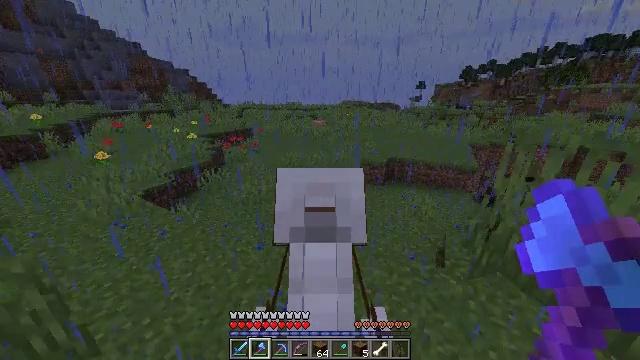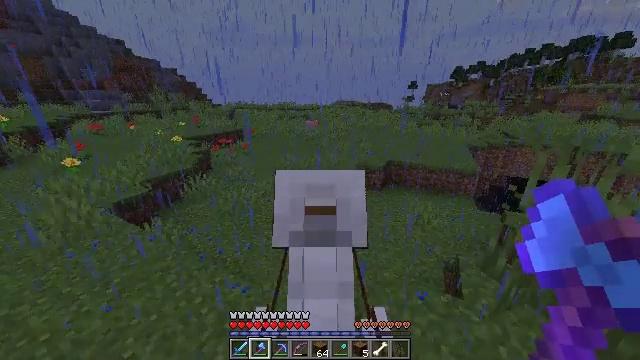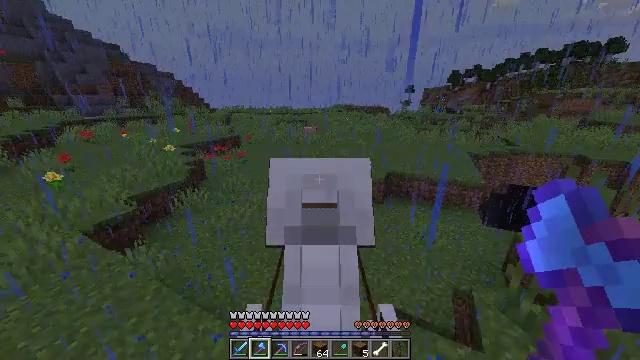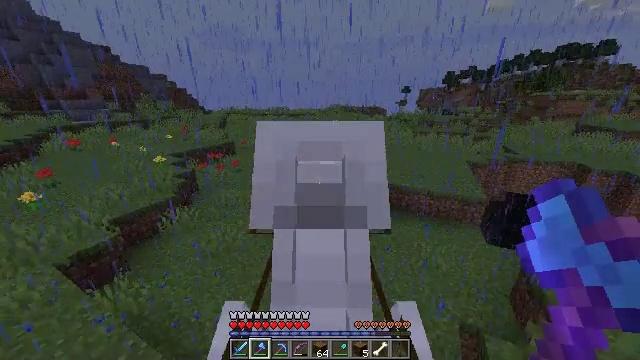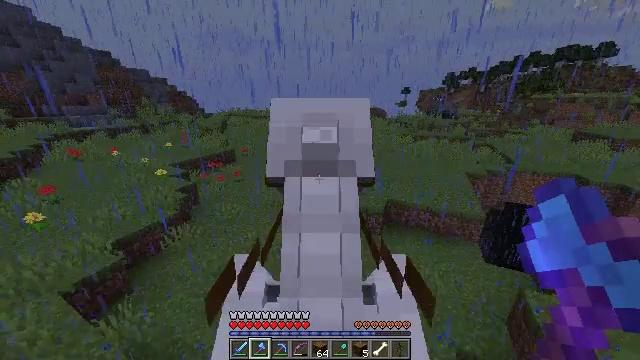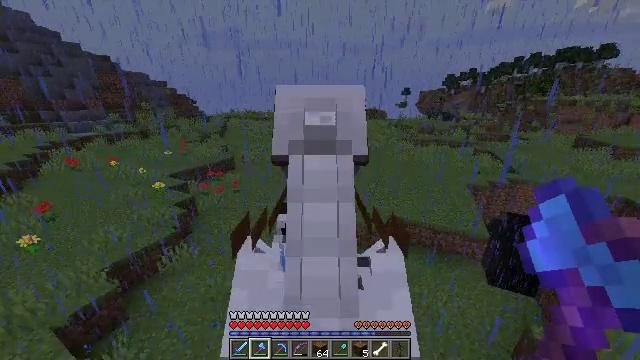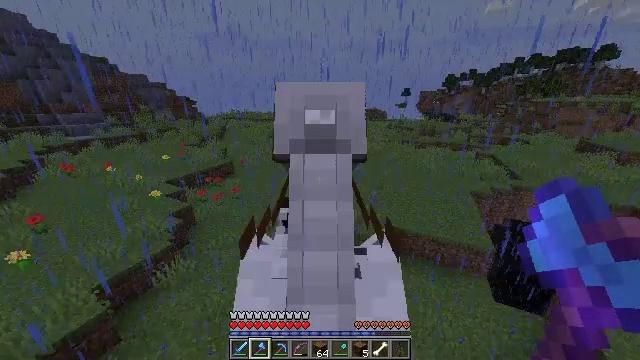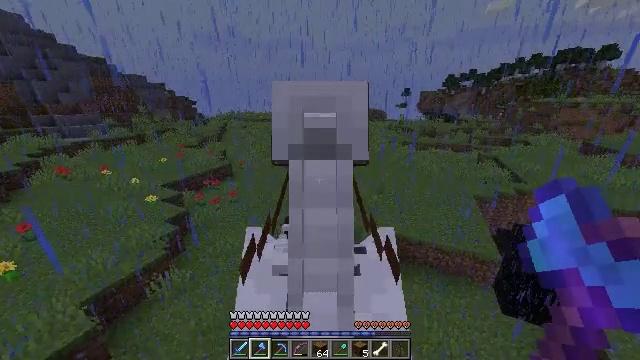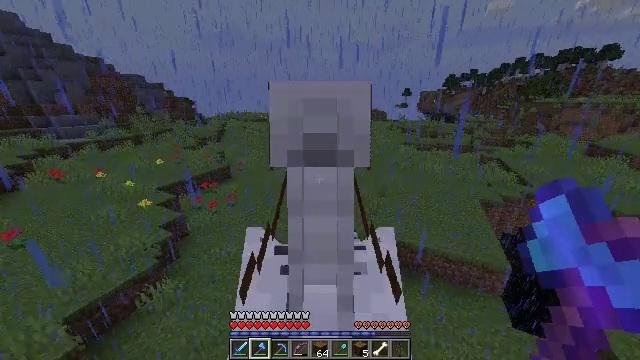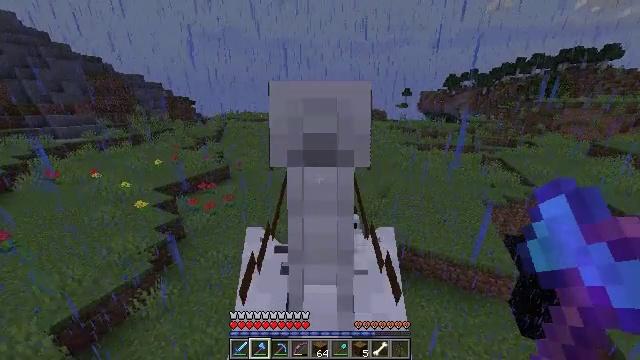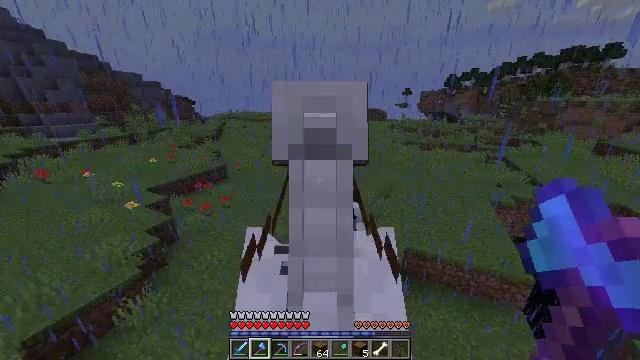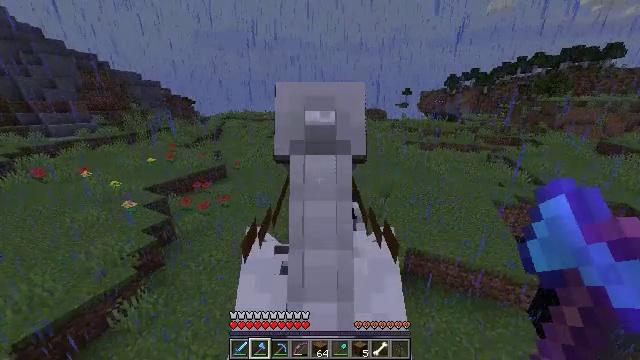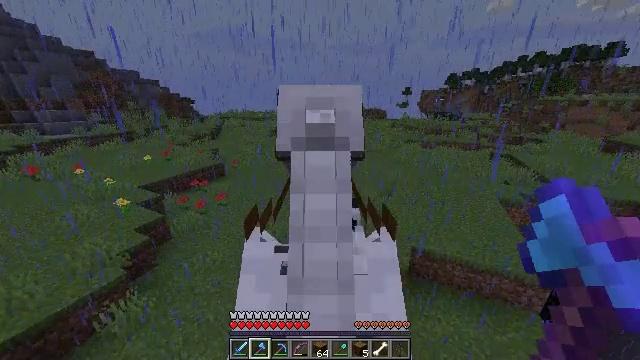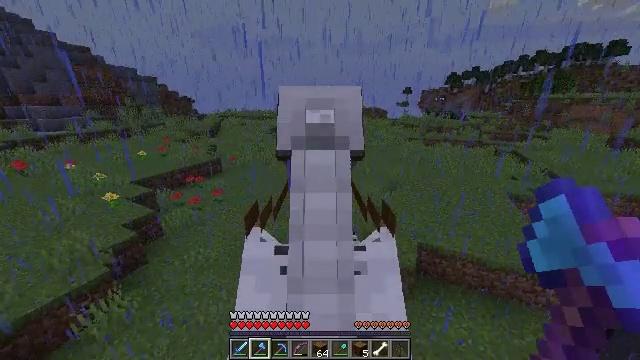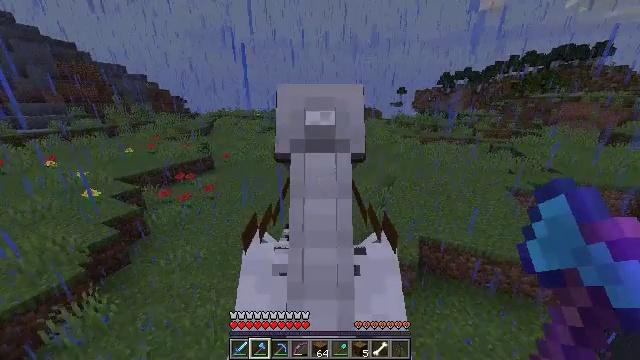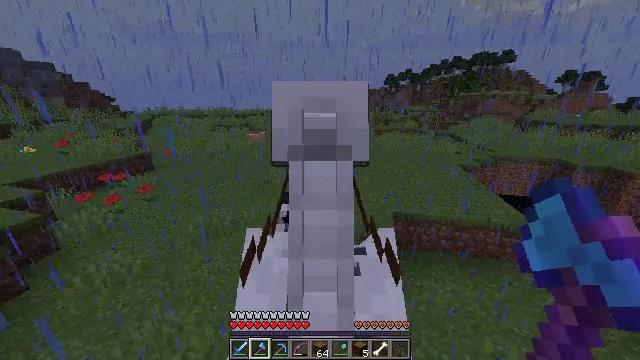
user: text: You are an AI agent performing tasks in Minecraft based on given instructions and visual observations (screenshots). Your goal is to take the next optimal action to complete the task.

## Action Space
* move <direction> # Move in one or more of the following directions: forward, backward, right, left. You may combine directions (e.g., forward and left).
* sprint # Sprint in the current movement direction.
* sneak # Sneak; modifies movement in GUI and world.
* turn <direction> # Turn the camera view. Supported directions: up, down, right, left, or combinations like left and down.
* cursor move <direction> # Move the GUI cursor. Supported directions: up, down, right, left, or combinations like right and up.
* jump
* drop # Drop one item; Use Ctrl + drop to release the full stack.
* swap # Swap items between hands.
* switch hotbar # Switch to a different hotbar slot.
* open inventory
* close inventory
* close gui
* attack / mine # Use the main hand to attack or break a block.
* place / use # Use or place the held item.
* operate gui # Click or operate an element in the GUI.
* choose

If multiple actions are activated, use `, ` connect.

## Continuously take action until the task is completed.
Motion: motion action
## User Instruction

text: Break the mushroom stem block.
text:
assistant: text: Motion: move forward, sprint
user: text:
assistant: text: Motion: move forward, sprint, turn right
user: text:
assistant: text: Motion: move forward, sprint
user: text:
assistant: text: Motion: move forward, sprint
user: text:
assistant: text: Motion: move forward, sprint
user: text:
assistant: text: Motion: move forward, sprint
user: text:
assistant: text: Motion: move forward, sprint
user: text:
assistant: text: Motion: move forward, sprint
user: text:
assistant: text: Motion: move forward, sprint
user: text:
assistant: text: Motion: move forward, sprint
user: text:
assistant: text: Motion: move forward, sprint
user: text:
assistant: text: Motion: move forward, sprint
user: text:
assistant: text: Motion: move forward, sprint
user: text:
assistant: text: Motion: move forward, sprint, turn right
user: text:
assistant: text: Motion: move forward, sprint, turn right
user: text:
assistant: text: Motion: move forward, sprint
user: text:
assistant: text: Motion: move forward, sprint
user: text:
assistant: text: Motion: move forward, sprint
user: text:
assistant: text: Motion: move forward, sprint
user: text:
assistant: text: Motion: move forward, sprint
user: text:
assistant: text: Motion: move forward, sprint
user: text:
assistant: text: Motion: move forward, sprint
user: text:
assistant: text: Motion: move forward, sprint
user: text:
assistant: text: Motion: move forward, sprint
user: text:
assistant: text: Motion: move forward, sprint
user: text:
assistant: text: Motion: move forward, sprint
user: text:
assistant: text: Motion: move forward, sprint
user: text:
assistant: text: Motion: move forward, sprint
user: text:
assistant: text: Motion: move forward, sprint
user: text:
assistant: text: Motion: move forward, sprint